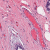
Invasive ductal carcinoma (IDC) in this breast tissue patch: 0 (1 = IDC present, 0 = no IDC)